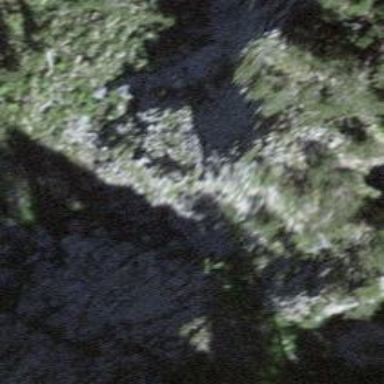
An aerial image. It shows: Natural cliff.